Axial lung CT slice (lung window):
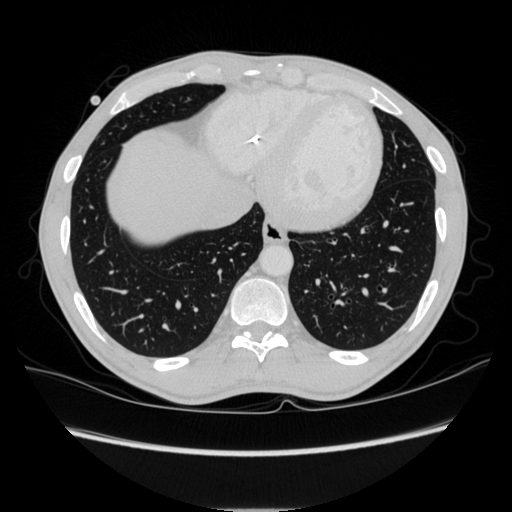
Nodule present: no